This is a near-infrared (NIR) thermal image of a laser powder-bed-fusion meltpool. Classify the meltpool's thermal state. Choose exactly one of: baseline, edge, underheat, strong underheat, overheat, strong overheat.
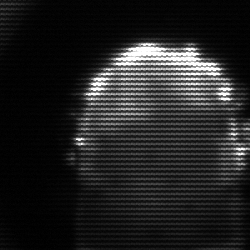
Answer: baseline